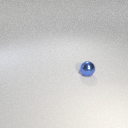
small blue metal sphere